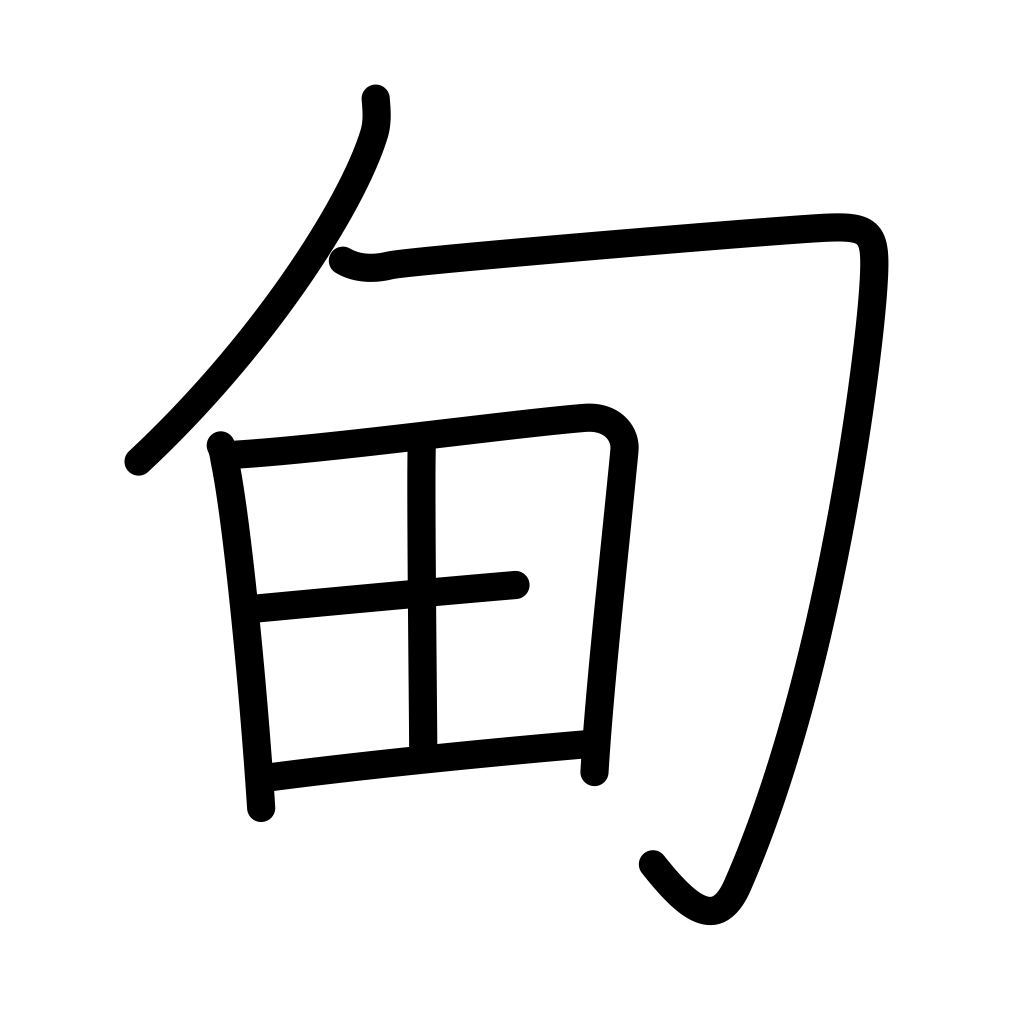
Meaning: region around the imperial capital, outskirts